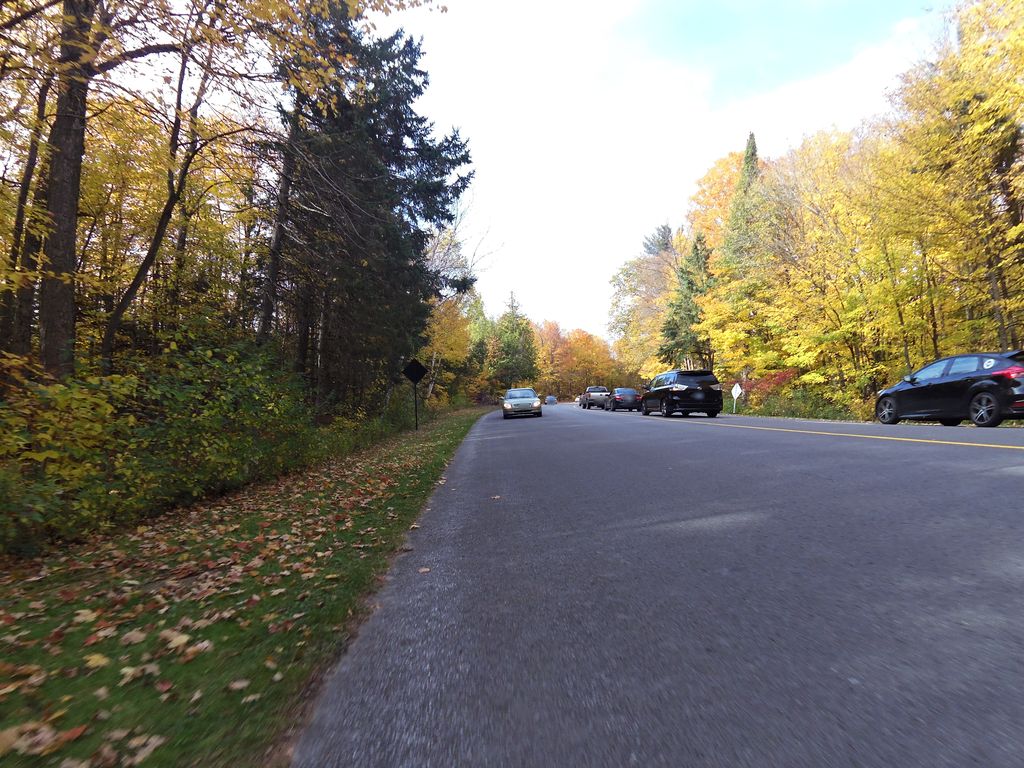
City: ottawa-gatineau